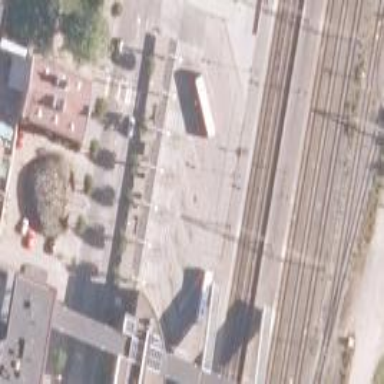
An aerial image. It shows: Bus station that also serves as public transport station.